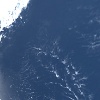
Label: water